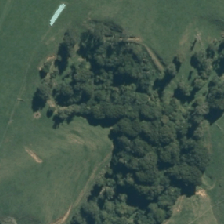
Land cover: indigenous_forest